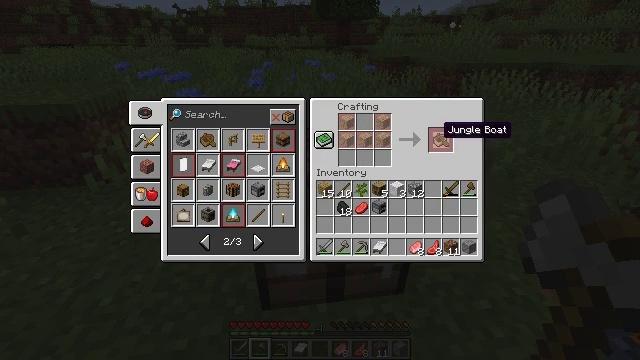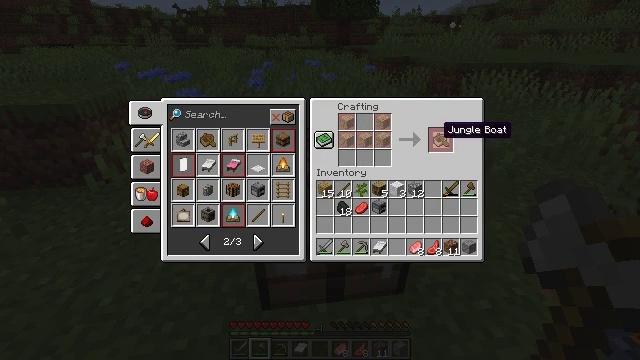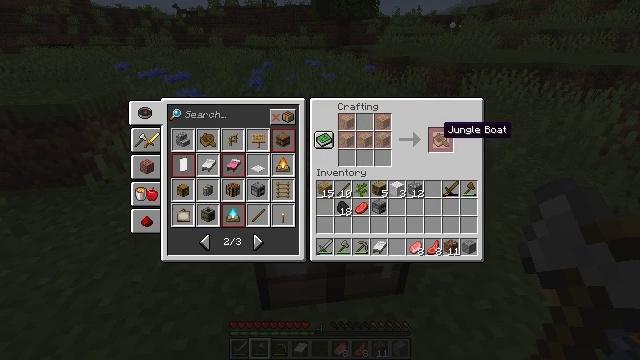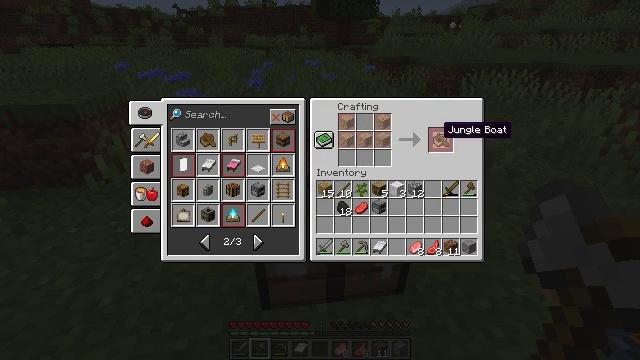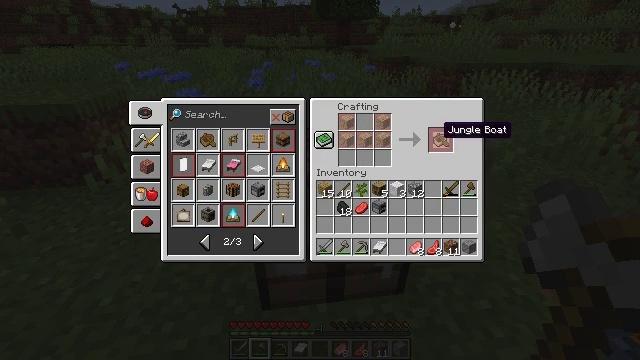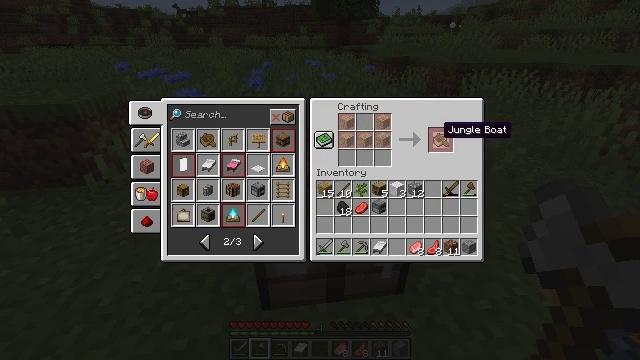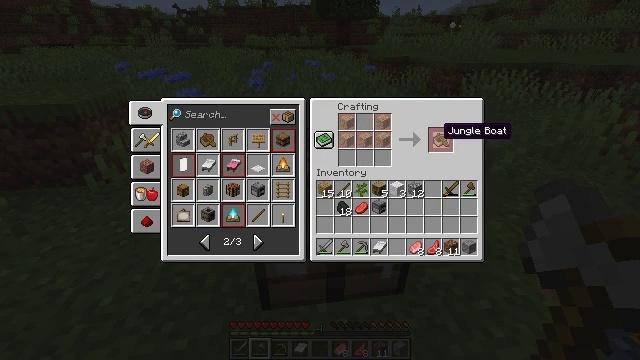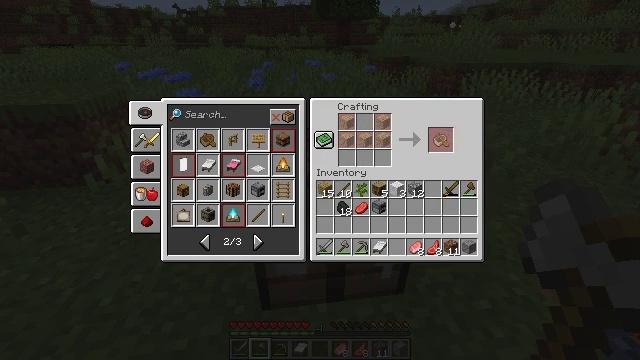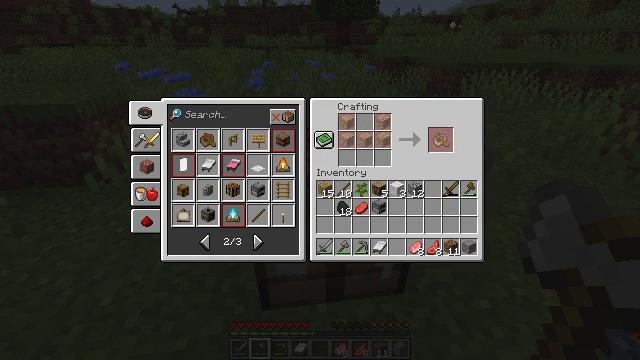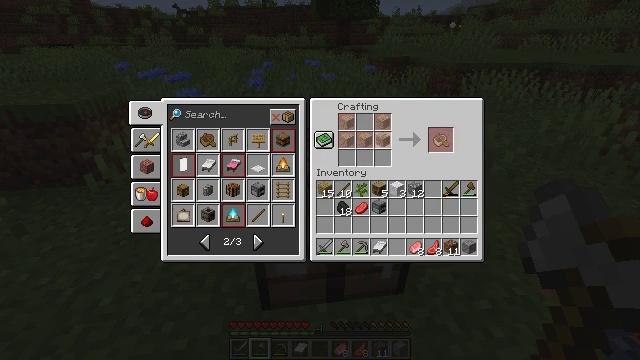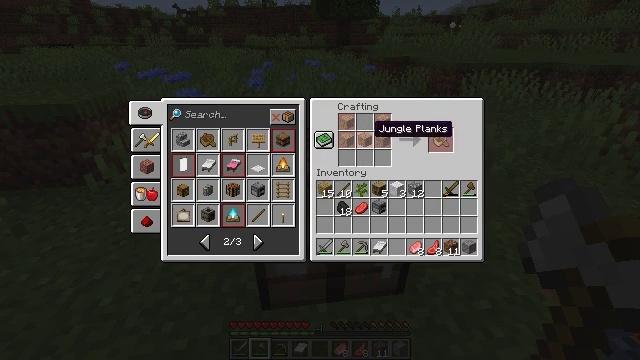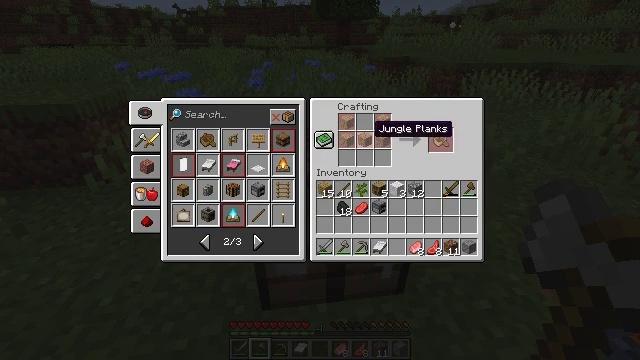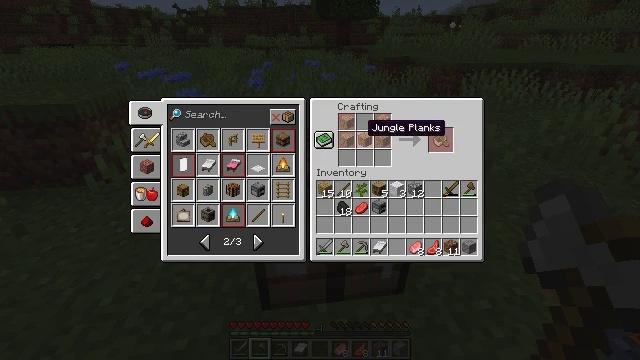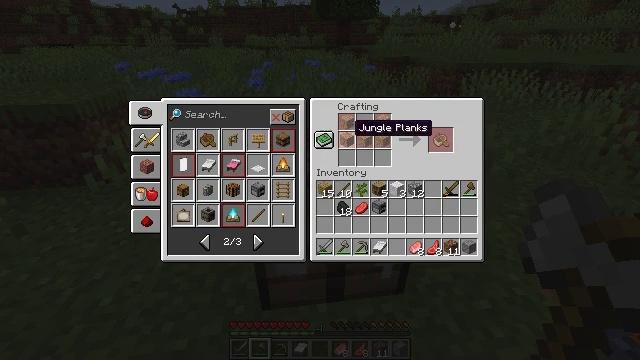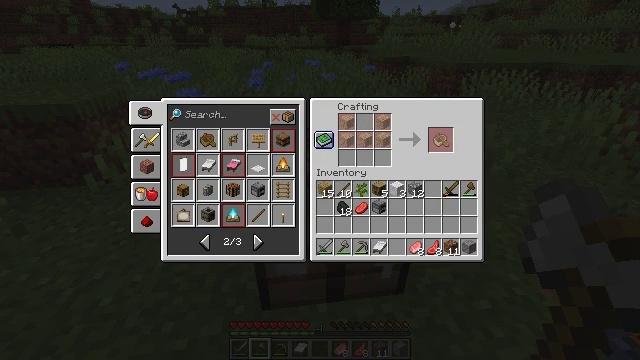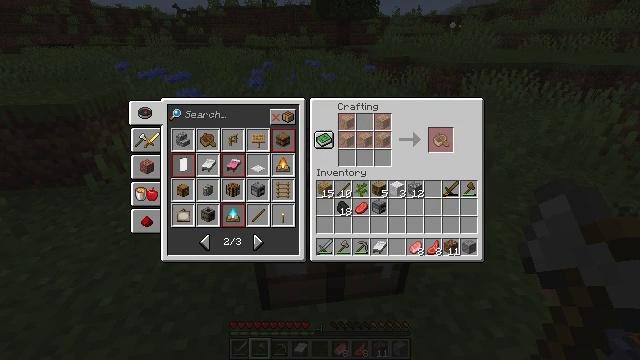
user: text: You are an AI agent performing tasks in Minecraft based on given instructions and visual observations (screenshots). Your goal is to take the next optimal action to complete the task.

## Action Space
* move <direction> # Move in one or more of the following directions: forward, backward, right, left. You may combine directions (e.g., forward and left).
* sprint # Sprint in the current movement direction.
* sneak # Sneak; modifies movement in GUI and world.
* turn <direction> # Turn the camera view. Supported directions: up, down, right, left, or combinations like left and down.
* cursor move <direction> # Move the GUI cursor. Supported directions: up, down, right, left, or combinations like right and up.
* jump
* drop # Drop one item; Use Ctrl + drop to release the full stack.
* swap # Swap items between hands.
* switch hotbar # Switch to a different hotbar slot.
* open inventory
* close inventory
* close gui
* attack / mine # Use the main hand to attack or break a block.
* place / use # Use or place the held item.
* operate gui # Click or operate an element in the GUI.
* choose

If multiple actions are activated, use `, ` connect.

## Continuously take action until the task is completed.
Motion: motion action
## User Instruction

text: Create a oak boat with the crafting table.
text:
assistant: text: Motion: no_op
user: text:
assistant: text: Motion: no_op
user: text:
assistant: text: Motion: no_op
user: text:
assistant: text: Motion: no_op
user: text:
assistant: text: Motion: no_op
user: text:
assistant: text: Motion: no_op
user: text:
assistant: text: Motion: cursor move left
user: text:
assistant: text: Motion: cursor move left
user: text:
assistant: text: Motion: cursor move left
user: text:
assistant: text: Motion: cursor move left
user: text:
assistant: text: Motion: no_op
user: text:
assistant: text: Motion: cursor move left
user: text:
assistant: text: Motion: cursor move left
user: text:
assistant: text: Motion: cursor move left
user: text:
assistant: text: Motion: cursor move left
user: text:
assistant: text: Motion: cursor move left
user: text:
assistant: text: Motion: cursor move left
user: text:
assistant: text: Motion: cursor move left
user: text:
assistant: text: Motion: cursor move left
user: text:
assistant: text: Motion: cursor move left
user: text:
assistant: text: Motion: cursor move left
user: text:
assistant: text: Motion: cursor move left
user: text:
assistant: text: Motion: cursor move left
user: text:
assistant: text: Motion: no_op
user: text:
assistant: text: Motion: no_op
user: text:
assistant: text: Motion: no_op
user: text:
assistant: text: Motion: operate gui
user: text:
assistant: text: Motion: operate gui
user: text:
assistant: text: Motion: operate gui
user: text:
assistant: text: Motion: no_op